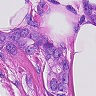
Metastatic tissue present: yes